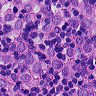
Metastatic tissue present: yes